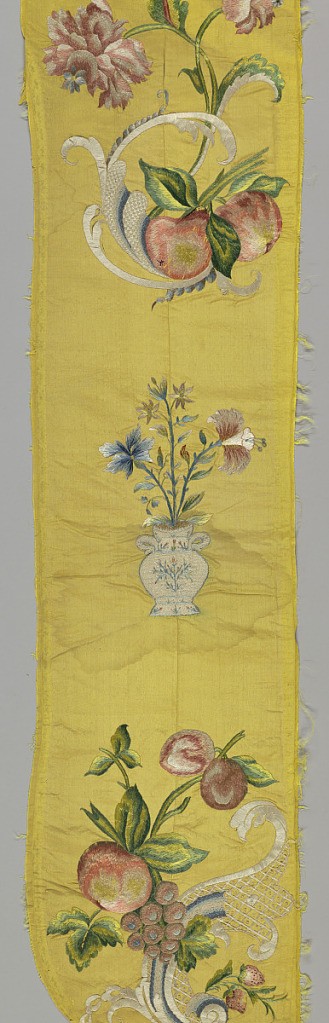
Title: Fragments
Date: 19th century
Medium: silk; metal thread; linen Technique: embroidered
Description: Yellow horizontally ribbed ground.  Large-scale polychrome silk embroidered design of flowers, fruit, ornamental rococo scrolls, and architectural motifs. Trimmed with silver galloon. Backed with red linen. Front composed of a number of small pieces. Made of material from 18th century France.